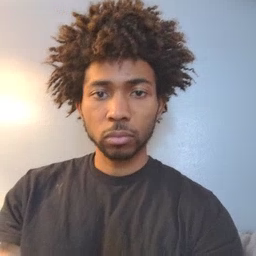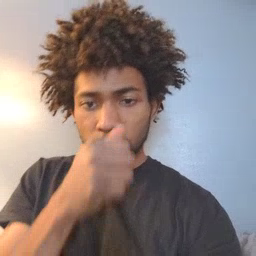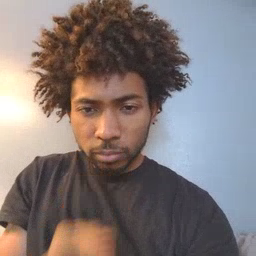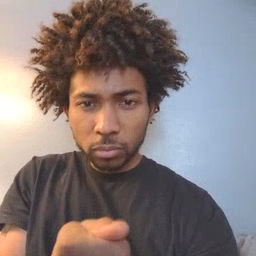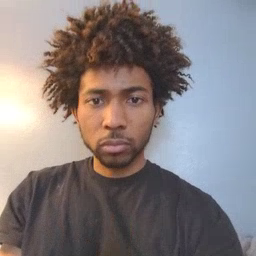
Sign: hide